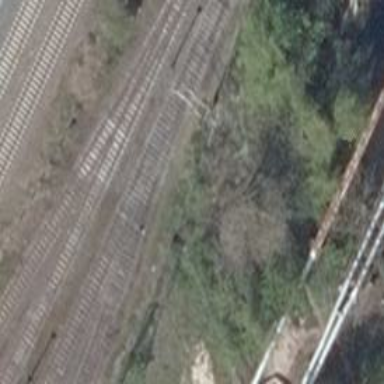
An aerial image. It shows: Railway switch.